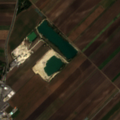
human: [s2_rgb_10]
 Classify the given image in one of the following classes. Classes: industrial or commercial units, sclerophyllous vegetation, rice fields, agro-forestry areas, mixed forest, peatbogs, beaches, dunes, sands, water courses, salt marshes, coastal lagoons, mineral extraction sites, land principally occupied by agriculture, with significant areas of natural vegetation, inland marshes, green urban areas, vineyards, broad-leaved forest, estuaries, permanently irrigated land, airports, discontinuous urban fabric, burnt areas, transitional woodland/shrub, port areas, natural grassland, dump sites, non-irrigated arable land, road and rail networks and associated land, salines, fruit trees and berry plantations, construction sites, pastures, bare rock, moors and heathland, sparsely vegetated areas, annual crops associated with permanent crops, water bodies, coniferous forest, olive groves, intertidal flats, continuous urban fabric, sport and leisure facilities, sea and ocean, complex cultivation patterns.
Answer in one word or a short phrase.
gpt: discontinuous urban fabric, non-irrigated arable land, vineyards